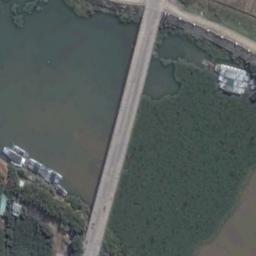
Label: bridge